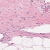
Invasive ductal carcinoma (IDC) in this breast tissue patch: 0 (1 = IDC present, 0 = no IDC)